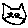
Label: cat